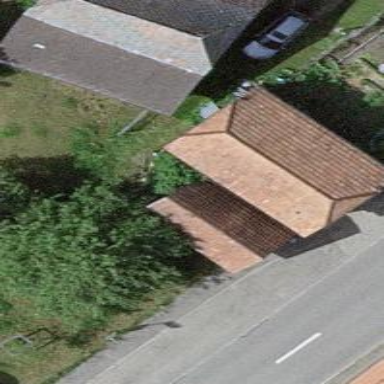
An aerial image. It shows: Garage.